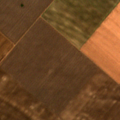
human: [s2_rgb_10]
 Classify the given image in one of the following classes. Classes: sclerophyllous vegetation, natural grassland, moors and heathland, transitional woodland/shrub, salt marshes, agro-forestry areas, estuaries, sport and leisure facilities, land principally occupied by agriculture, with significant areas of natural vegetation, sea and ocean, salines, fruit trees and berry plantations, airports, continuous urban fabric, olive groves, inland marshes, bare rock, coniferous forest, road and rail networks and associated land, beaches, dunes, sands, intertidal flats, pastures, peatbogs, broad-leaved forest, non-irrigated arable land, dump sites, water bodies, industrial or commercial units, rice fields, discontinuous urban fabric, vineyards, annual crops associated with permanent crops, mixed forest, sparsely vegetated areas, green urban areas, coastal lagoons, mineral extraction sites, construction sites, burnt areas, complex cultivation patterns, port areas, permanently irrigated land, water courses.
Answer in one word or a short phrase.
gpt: non-irrigated arable land